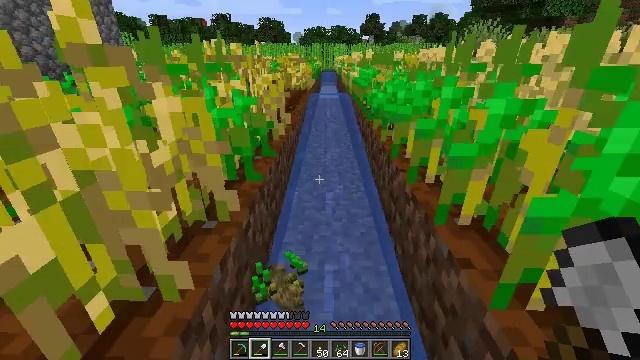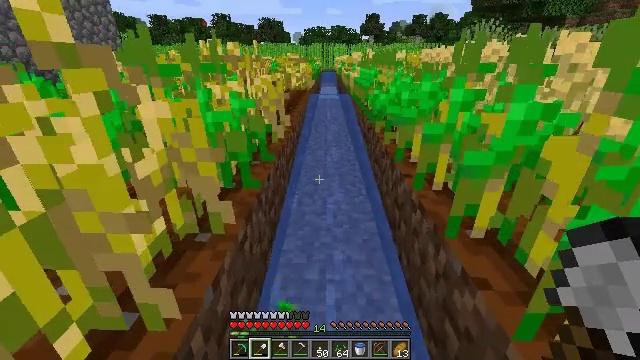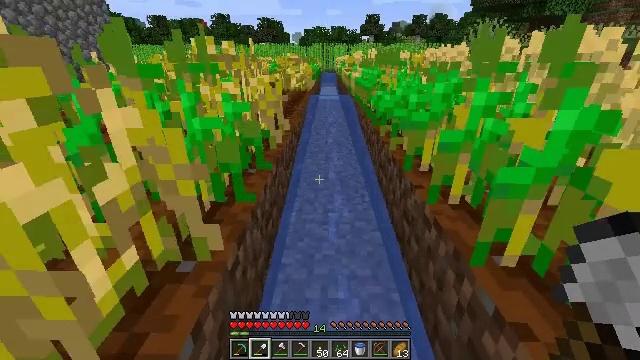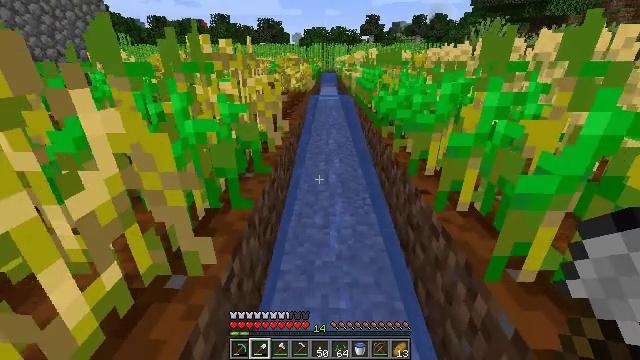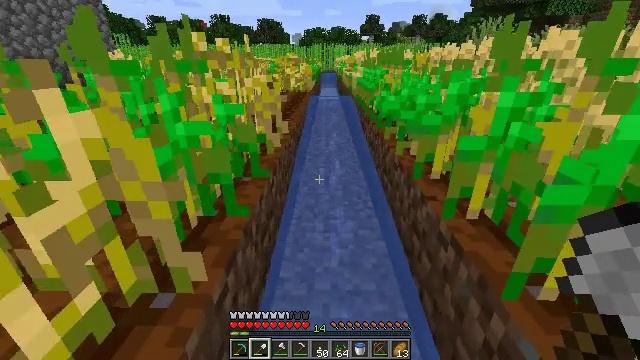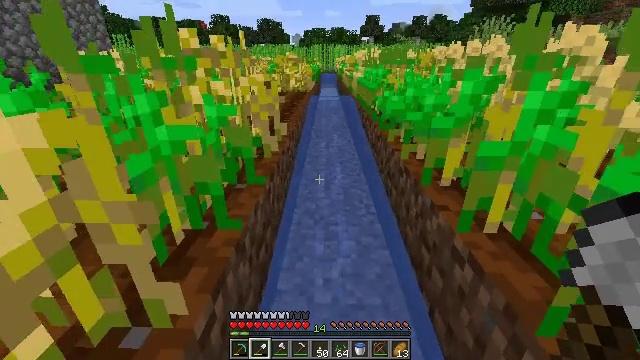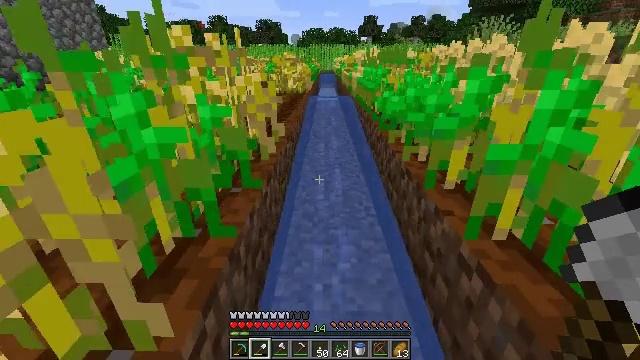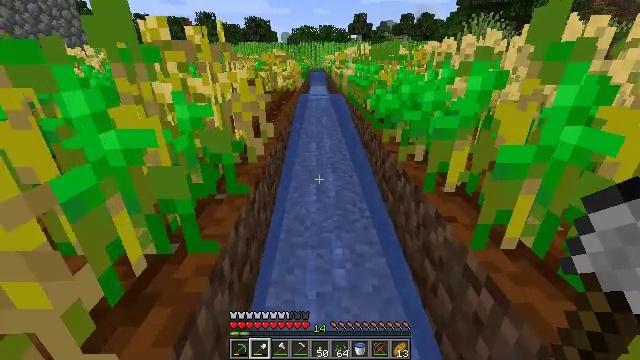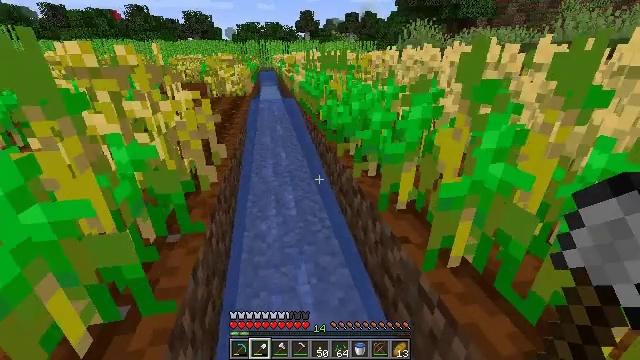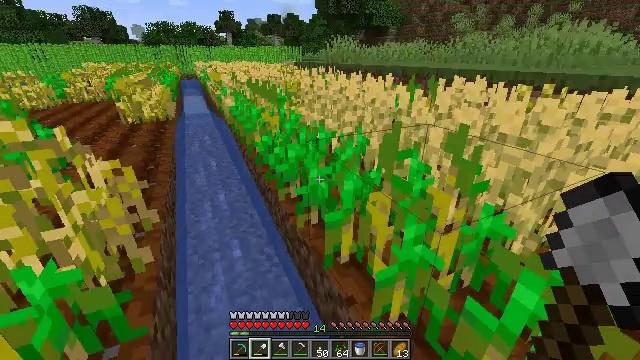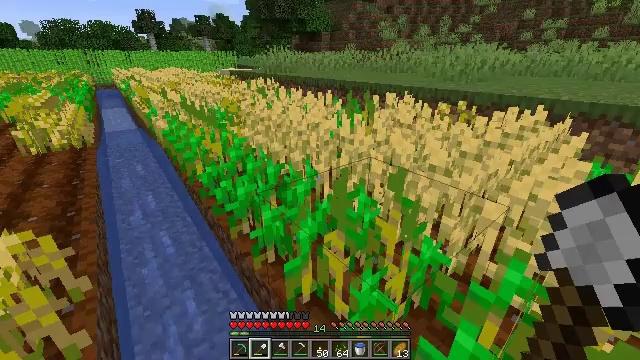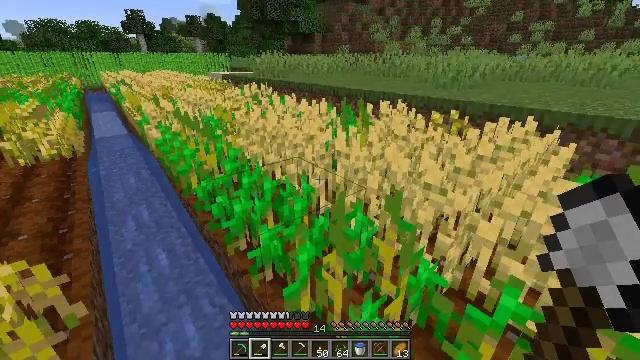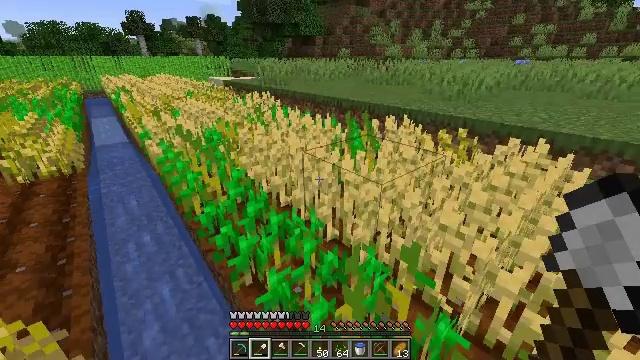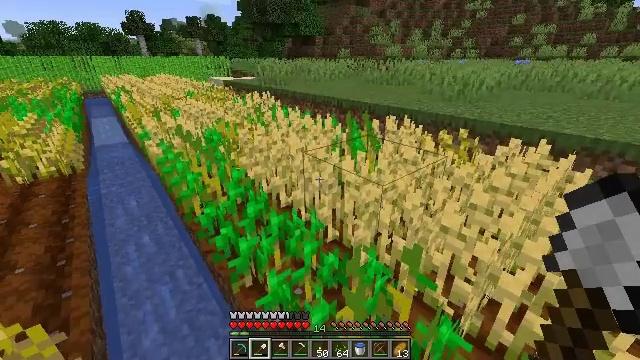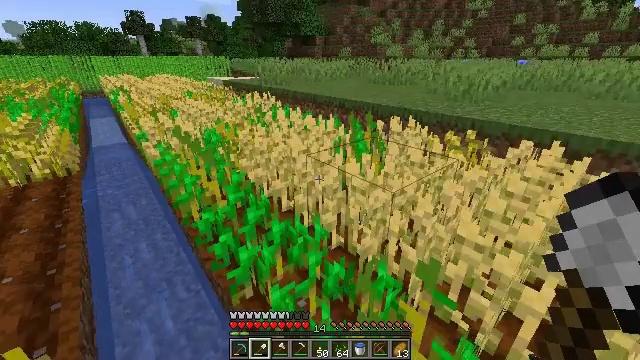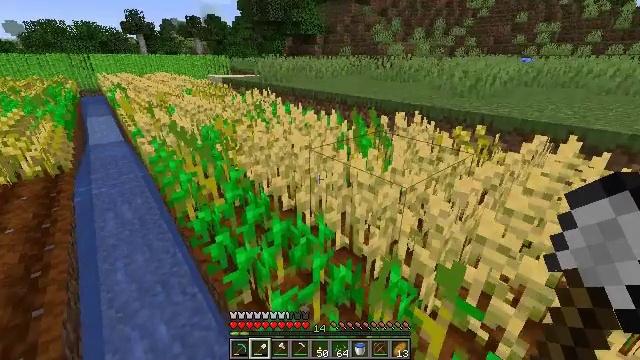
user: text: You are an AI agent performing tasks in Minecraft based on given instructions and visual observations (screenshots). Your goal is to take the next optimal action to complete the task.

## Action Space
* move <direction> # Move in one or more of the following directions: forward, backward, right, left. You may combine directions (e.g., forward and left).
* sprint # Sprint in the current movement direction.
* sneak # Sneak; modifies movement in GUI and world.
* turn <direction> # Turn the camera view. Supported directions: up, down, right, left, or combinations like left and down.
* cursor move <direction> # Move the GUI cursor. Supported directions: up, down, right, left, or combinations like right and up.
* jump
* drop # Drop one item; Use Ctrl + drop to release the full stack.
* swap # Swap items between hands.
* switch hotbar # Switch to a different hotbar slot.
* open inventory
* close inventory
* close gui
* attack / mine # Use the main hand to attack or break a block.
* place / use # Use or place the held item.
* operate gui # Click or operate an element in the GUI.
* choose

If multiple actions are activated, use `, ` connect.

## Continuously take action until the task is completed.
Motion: motion action
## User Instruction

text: Gather wheat by left-clicking on it.
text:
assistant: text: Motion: move forward
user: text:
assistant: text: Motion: move forward
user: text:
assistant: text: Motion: move forward
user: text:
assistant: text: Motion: move forward
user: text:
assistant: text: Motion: move forward
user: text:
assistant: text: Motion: move forward
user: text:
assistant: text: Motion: move forward, turn right
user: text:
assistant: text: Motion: move forward, turn right, jump
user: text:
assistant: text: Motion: move forward, turn right, jump
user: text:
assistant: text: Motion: move forward, turn right, jump
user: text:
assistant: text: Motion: move forward, turn right, jump
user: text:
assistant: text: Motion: move forward, jump
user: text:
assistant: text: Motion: move forward, jump
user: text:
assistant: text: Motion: move forward, jump
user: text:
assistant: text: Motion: move forward, jump
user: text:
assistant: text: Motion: move forward and move right, jump
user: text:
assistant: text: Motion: move forward and move right, jump
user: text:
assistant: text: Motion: move forward and move right, turn down, jump
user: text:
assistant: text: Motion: move forward and move right, turn right and down
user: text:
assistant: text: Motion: move forward and move right, turn right and down
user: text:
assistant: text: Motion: move forward, turn right and down
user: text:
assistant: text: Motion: move forward, turn right and down
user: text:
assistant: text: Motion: turn down
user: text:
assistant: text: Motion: turn right and down
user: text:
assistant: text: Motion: turn right and down
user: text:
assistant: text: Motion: turn right and down
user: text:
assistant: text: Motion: turn right and down
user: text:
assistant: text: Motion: turn right
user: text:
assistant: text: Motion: turn right
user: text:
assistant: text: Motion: turn right and up